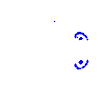
Particle: electron